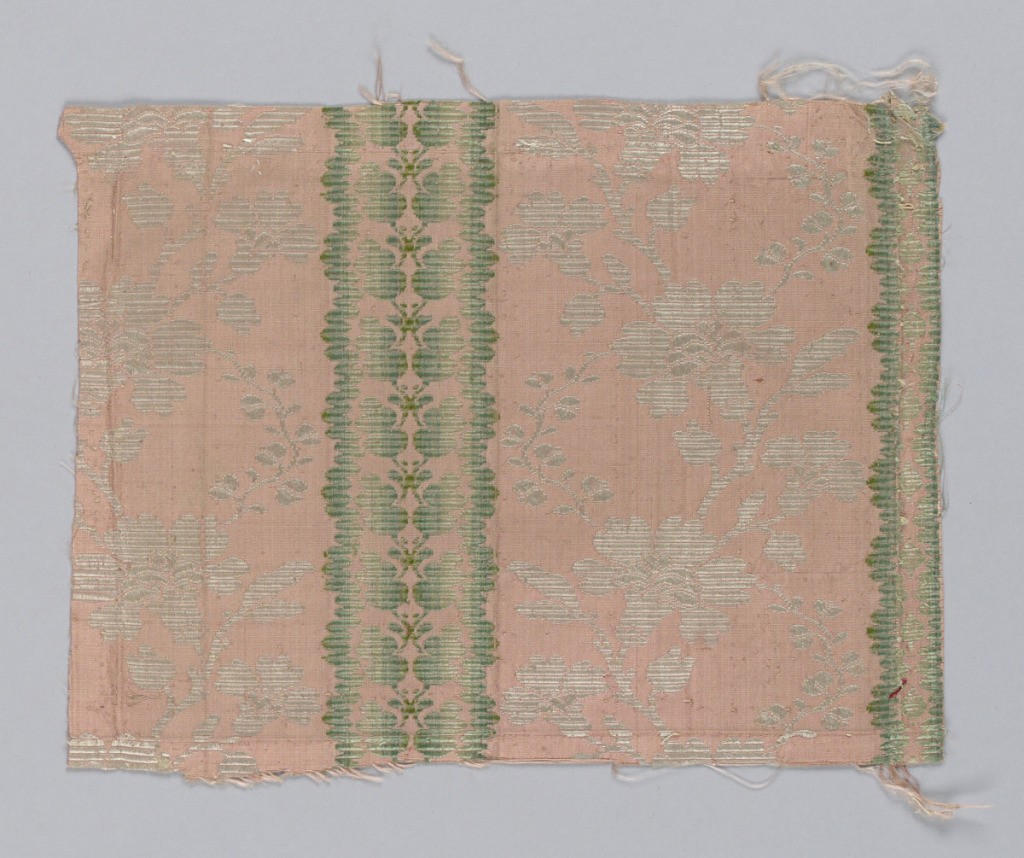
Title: Fragments
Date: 1750–99
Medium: silk Technique: plain weave [rose red] patterned by floats of a supplementary warp [striped white and shades of green].
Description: Small fragments: two stripes, the widest a white floral vine and the other a green floral patterned ribbon on a rose red background.